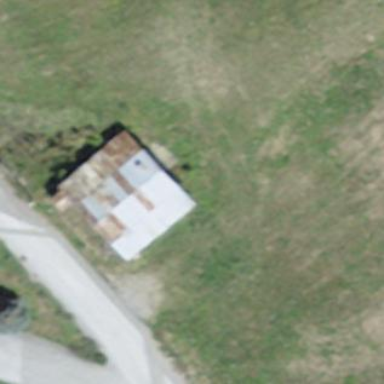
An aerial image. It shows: Shed.